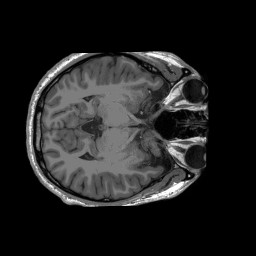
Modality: T1w
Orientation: coronal
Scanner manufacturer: siemens
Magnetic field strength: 3 T
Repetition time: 2.4 s
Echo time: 0.00224 s